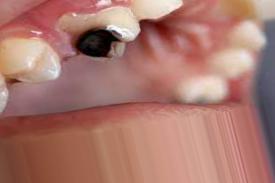
Condition: Caries